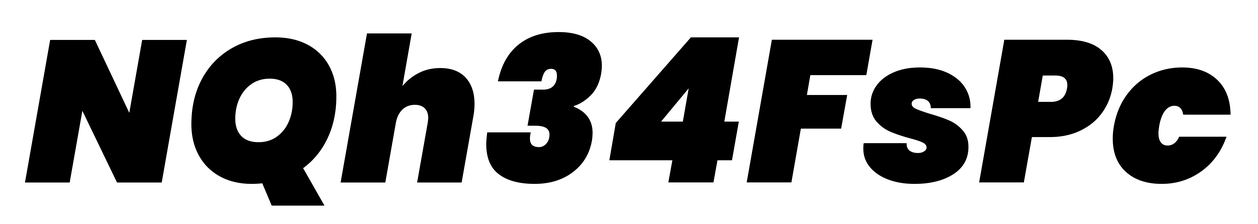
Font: Poppins-BlackItalic